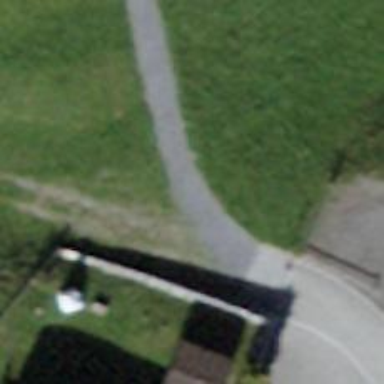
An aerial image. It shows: Sandy track road with sidewalks on both sides.